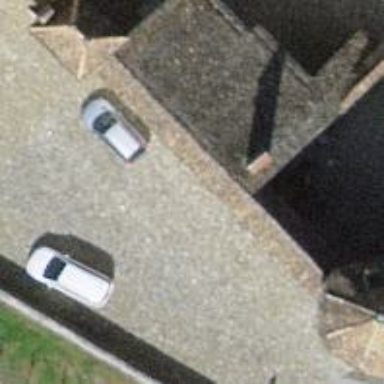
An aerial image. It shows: Building with ridged roof.